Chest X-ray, AP view. Patient: 22 years old, sex M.
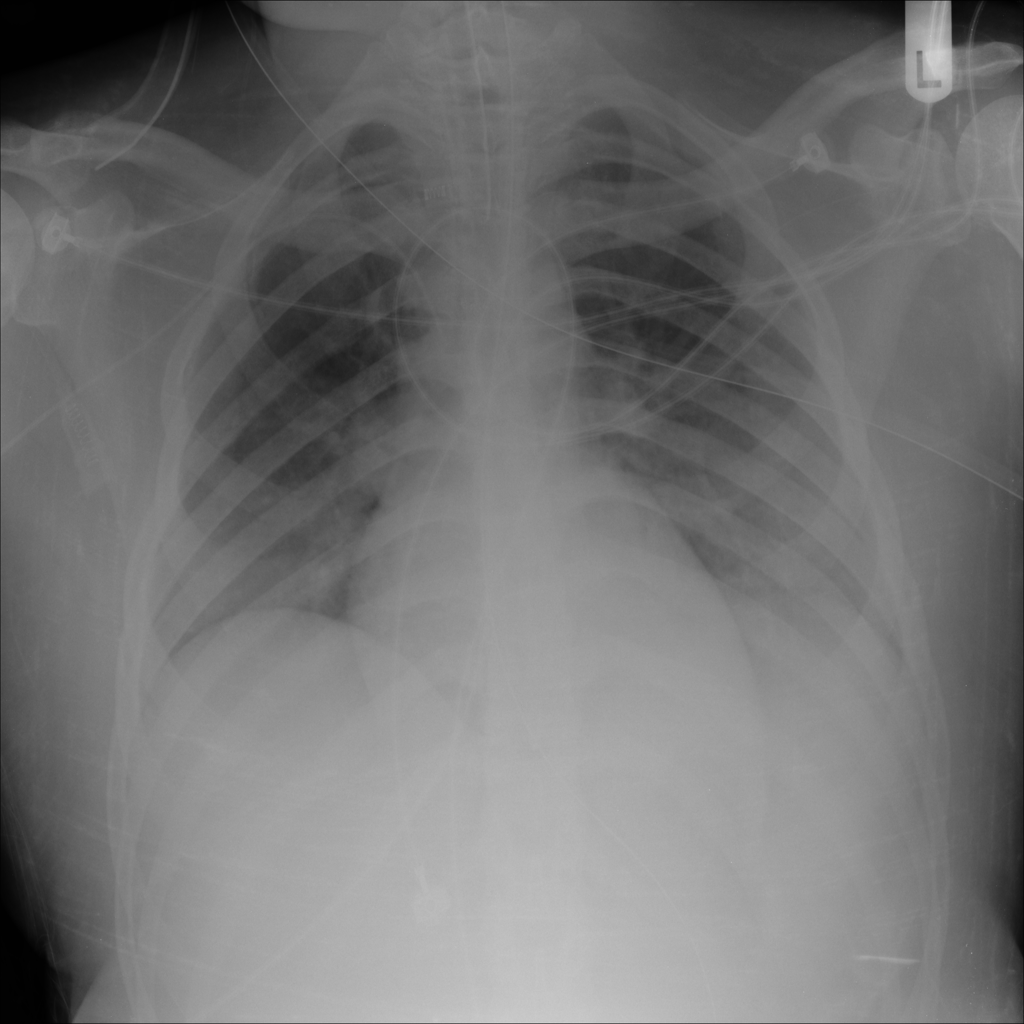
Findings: No Finding